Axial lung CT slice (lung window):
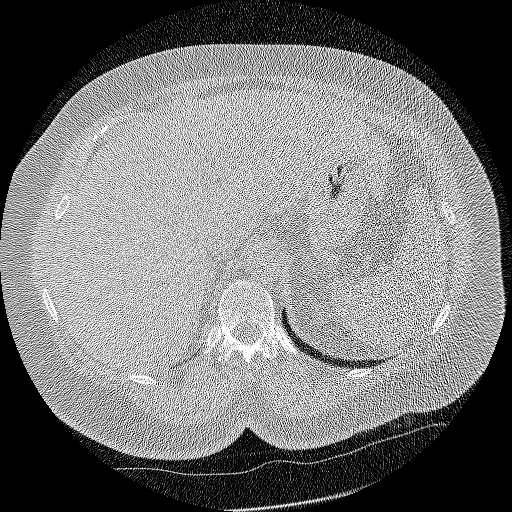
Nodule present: no